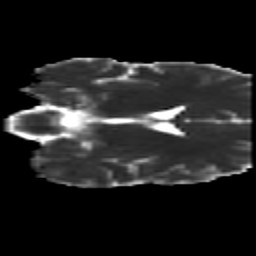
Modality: MD
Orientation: coronal
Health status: healthy
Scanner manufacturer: siemens
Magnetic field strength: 3 T
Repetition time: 10 s
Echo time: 0.092 s